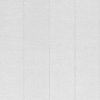
Label: dusty